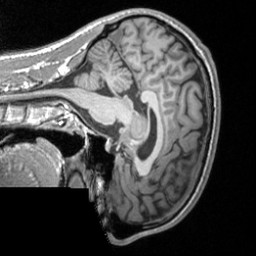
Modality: T1w
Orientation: sagittal
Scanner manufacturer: siemens
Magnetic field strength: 3 T
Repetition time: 1.9 s
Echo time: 0.00226 s